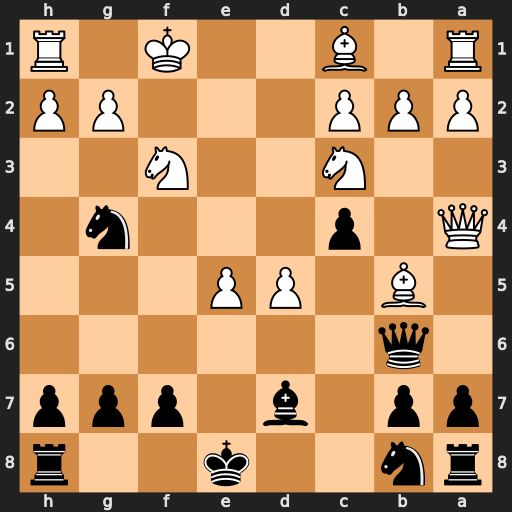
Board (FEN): rn2k2r/pp1b1ppp/1q6/1B1PP3/Q1p3n1/2N2N2/PPP3PP/R1B2K1R
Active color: b
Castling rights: kq
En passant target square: -
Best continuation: Qf2#